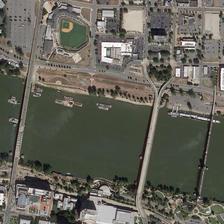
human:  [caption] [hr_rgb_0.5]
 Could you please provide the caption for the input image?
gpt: many buildings are in two sides of a river with boats in it and bridges over it .

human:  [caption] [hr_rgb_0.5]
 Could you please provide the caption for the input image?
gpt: three bridges connected two city subdivisions .

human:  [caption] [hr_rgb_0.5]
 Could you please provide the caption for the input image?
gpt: both banks of the river are flourishing with three bridge across the river .

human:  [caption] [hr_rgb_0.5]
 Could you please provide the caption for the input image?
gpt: three bridges are on a river with many buildings and green plants on two sides of it .

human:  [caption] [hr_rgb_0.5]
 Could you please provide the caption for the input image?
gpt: three bridges are on a river with many buildings and green plants on two sides of it .